Brain MRI, t2w sequence, axial 2D slice.
Patient: age 34, sex F, weight 95 kg, height 1.95 m
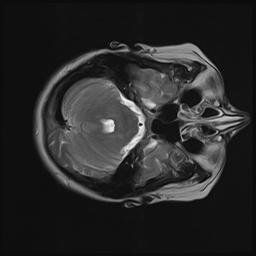